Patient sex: M
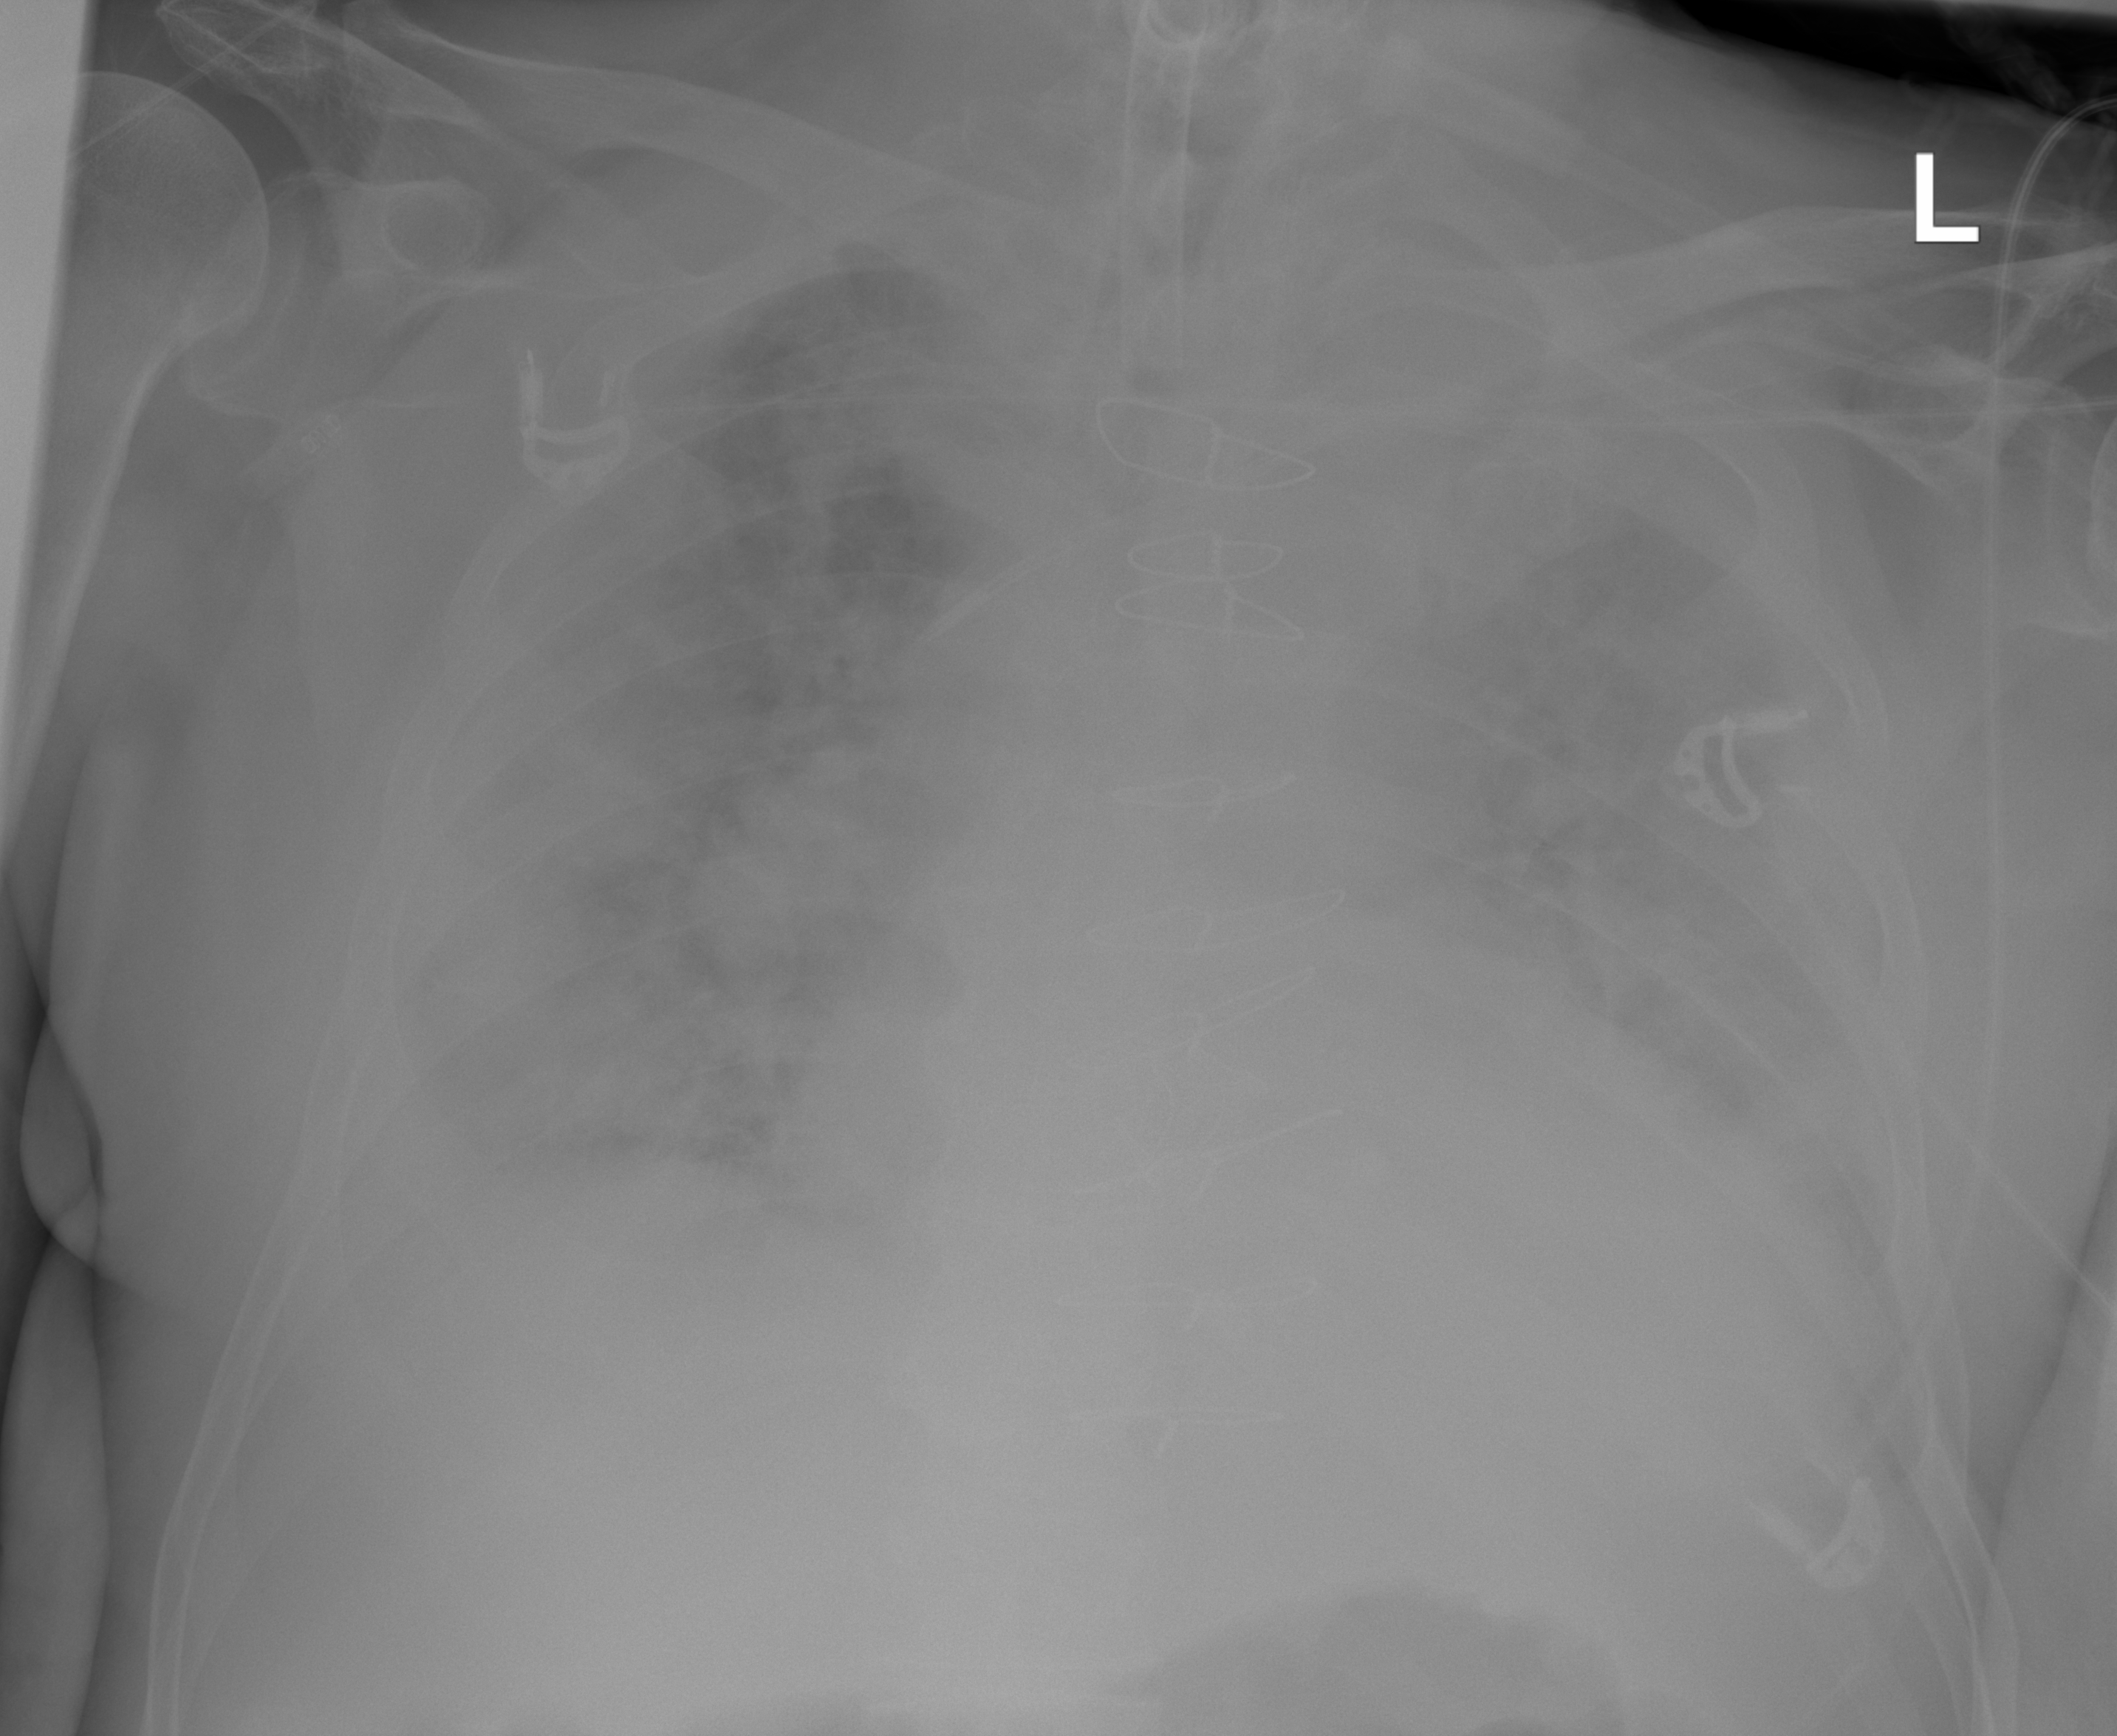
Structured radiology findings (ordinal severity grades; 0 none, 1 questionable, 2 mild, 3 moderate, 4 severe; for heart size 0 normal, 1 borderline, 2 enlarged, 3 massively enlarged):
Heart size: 2
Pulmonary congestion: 2
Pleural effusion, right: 3
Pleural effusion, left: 3
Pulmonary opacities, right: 4
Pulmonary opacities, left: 3
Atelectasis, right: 3
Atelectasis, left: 3